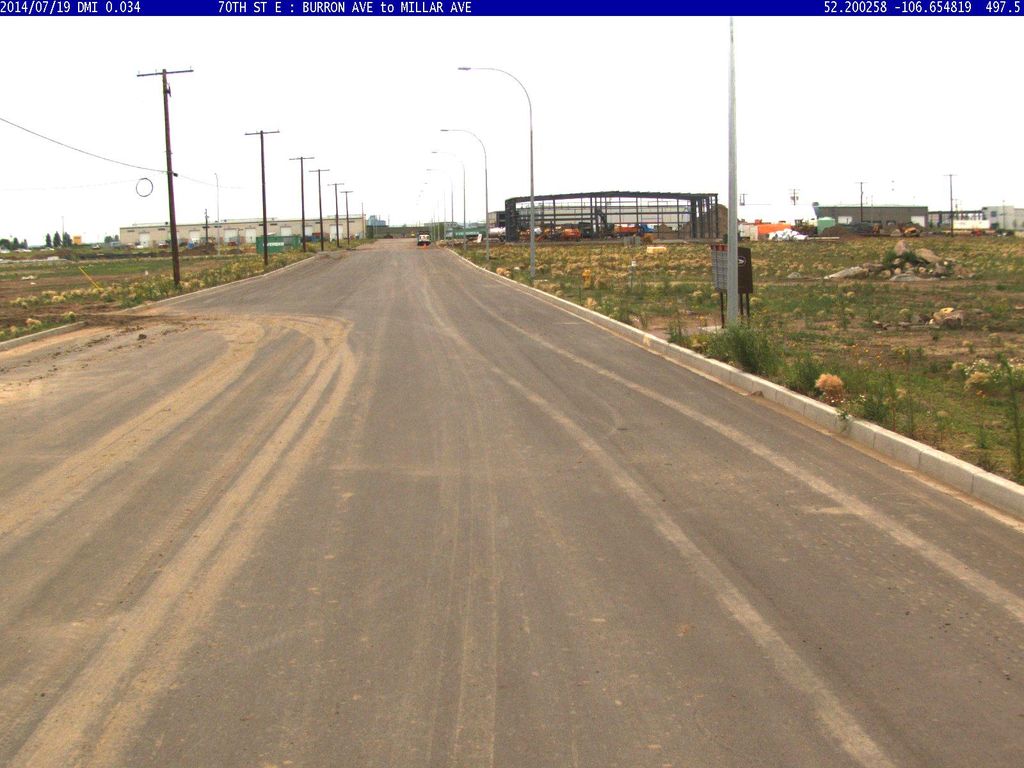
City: saskatoon